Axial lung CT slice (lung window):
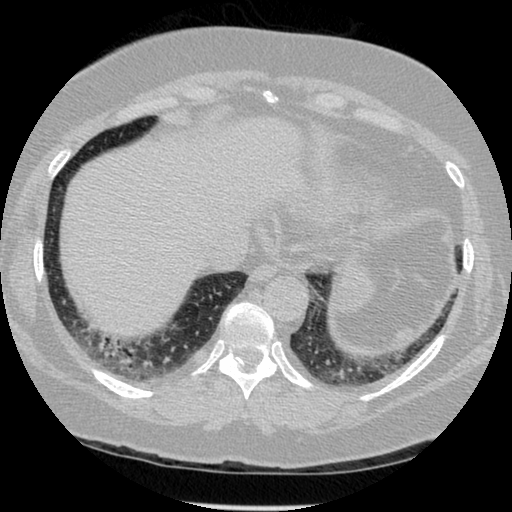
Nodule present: no